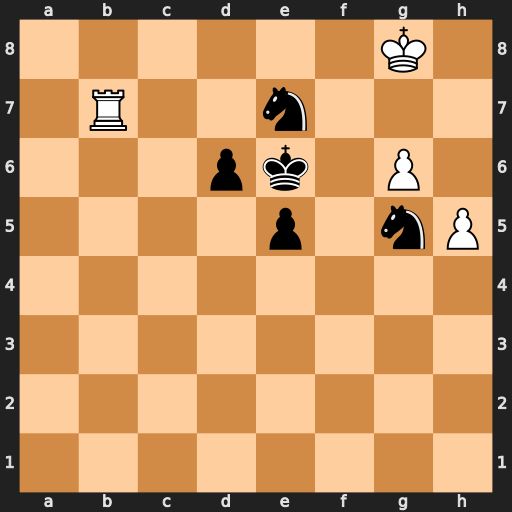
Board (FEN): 6K1/1R2n3/3pk1P1/4p1nP/8/8/8/8
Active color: w
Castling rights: -
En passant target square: -
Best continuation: Rxe7+ Kxe7 h6 Kf6 h7 Kxg6 h8=Q